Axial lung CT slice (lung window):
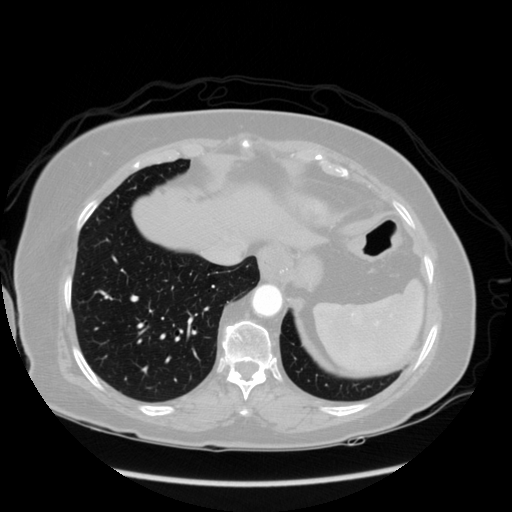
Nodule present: no